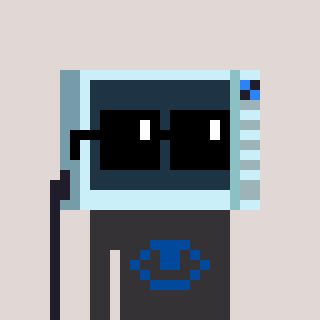
a pixel art character with square black sunglasses, a microwave-shaped head and a grayscale-colored body on a warm background